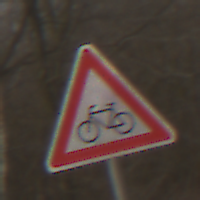
Verkehrszeichen: RadverkehrRechts
Umgebung: Outdoor, Nature
Tageszeit: MorningAfternoon
Wetter: PartlyCloudy
Licht: Natural
Jahreszeit: Winter
Kontrast: MediumContrast